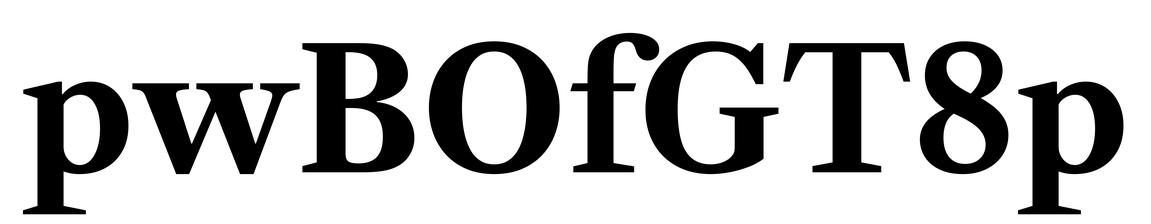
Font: LibreCaslonText_Bold